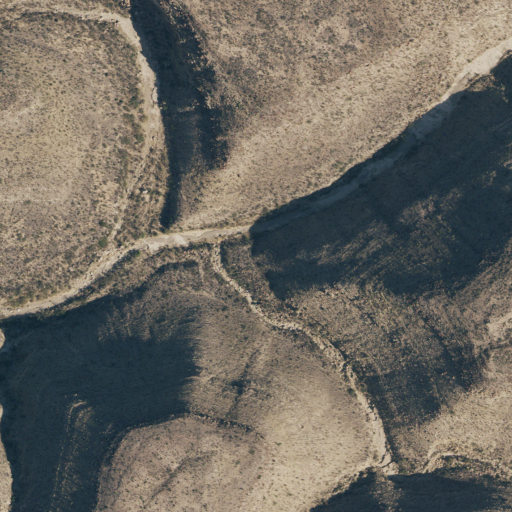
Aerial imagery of valley in Texas named Cistern Canyon containing only shrub